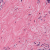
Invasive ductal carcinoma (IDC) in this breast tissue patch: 0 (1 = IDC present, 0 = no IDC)